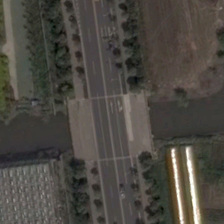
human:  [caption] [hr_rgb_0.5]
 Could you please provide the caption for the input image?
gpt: many green trees are in two sides of a road over a river .

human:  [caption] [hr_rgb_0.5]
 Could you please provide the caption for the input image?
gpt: many green trees are in two sides of a road over a river .

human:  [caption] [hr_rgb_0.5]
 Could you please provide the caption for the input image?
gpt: many green trees are in two sides of a road over a river .

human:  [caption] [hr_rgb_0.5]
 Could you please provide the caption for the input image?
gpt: many green trees are in two sides of a road over a river .

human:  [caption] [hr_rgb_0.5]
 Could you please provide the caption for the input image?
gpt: many green trees are in two sides of a road over a river .